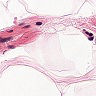
Metastatic tissue present: no